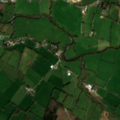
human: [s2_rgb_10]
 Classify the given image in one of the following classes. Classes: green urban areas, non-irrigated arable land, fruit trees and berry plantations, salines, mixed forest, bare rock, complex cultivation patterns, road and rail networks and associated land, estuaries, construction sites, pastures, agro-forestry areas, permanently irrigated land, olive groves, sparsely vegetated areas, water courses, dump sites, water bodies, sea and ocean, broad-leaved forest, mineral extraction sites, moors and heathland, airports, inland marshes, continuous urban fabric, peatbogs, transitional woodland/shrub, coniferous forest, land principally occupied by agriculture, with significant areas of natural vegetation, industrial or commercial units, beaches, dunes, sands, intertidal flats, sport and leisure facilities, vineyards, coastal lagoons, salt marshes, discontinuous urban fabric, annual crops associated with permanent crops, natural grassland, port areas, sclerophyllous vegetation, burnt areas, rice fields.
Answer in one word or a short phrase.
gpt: pastures, land principally occupied by agriculture, with significant areas of natural vegetation, coniferous forest